Question: I have a table that contains a column with multiple filenames. The filenames are actually links with some of them pointing to a URL and some of them pointing to a local file. I can successfully download a local file and point to a url in a new window when clicked upon independently.
However, when I try to do this dynamically by passing in the filename via the js function within the 'href', I encounter an 'Uncaught SyntaxError: Unexpected token :'. This does not seem to be a problem when I just call the js function without any parameter, however, then all the links just point to the last filename in column. I can see at the bottom of my browser 'javascript:openLink(filename)' with the proper filename, but then the error happens.

This is my code:
'''
function searchAjax(){
var $table = $("#tableGrid").tablesorter(),
$tbody = $table.children("tbody");
$.ajax({
dataType: 'json',
url: 'table_results',
type: 'GET',
data: $('#filterForm').serialize(),
success: function(data) {
$("#tableGrid").find("tr:gt(0)").remove();
$.each(data, function(index, result) {
function openLink(value){
var link = value;
if(link.indexOf("http") > -1 ){
window.open(link, "_blank");
}
else{
location.href="/projectv1?fileName="+link;
}
};
$tbody.append(
"<tr>" +
"<td>" + result.regionCode + "</td>" +
"<td>" + result.nationCode + "</td>" +
"<td>" + '<a href="javascript:openLink('+result.link+')" target="_blank">link</a></td>"' +
"</tr>");
});
$("#tableGrid").trigger("update");
}
});
};
'''
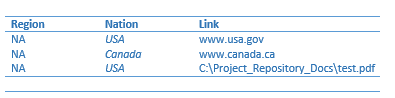
Answer: you can change your html appending code like this
'''
$tbody.append(
"<tr>" +
"<td>" + result.regionCode + "</td>" +
"<td>" + result.nationCode + "</td>" +
"<td>" + '<a class="customLink" data-url="'+result.link+'">link</a></td>"' +
"</tr>");
'''
and you can add click event handler to your customLink .
$(this).data('url') retrieves the link data from html element's data attribute .
'''
jQuery(document).on(
{
click: function(e)
{
var url = $(this).data('url');
openLink(url);
}
}
, '.customLink');
'''
you should also move your openLink function definition to an outer scope